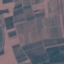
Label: PermanentCrop